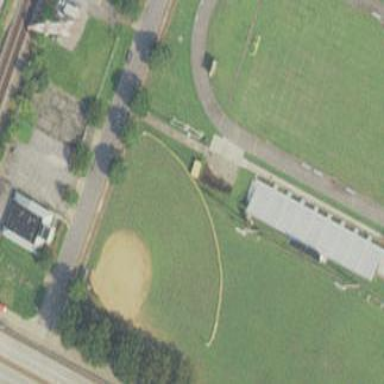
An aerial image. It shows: Baseball pitch for leisure and sports activities.